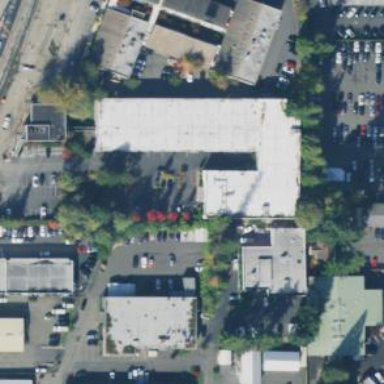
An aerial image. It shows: Commercial building.